The plot shows how the frequency content of a rotor-rig vibration signal evolves over time (STFT spectrogram). Diagnose the rotating machine from this image, choosing from: normal, misalignment, unbalance, looseness.
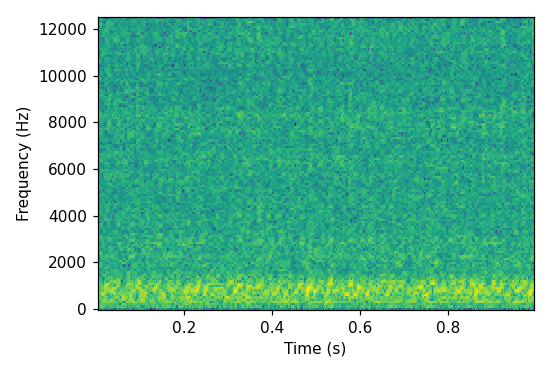
Answer: normal